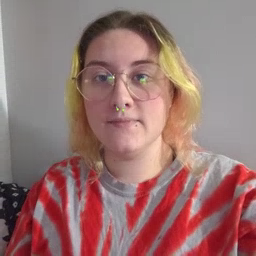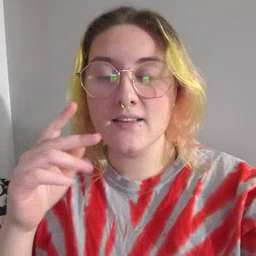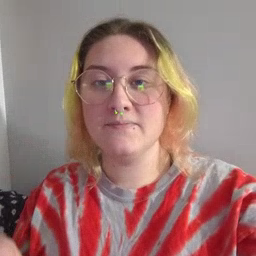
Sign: kitty